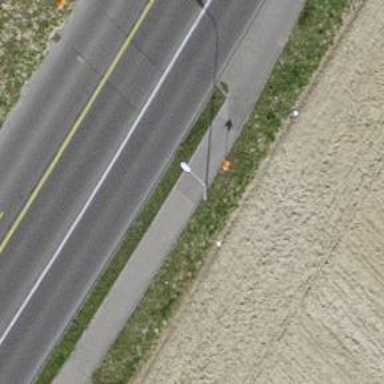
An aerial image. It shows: Aerial orange marker.